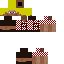
A male human skin with medium skin, wearing brown long hair dressed in a yellow hoodie and brown pants, featuring a closed mouth.